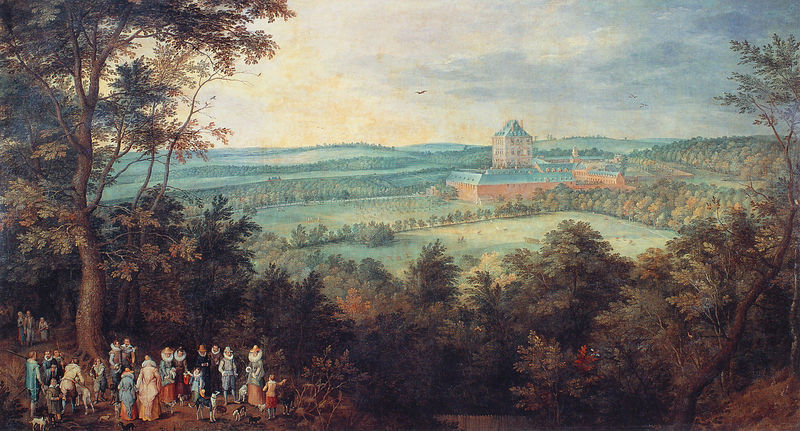
Titel: Die Erzherzöge auf der Jagd in Mariemont
Künstler: Jan Brueghel d. Ä.
Institution: Madrid, Museo del Prado
Schlagwörter: baum, blau, blätter, gemälde, himmel, mann, vogel, weiß, wolken, bäume, frauen, landschaft, menschen, see, äste, braun, frau, männer, hunde, park, schloss, wiese, wolke, gesellschaft, leute, feier, barock, holland, niederlande, felder, hügel, stamm, strauch, büsche, sonne, sträucher, wiesen, adel, pflanzen, wald, kinder, turm, gebirge, sonnenuntergang, staffage, burg, wälder, villa, mensche, mauern, laubwald, eiche, schlosspark, 17. jahrhundert